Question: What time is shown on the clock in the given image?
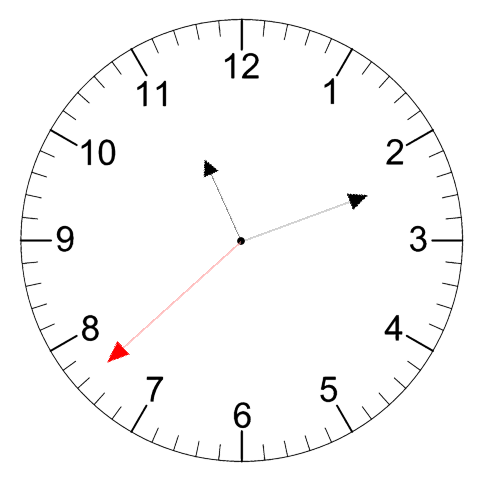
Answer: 11:11:38